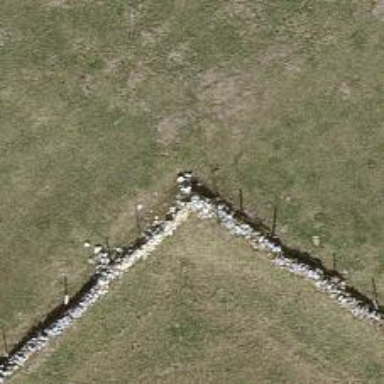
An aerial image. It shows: Wall made of dry stone.